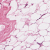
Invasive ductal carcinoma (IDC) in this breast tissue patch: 0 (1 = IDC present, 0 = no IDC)